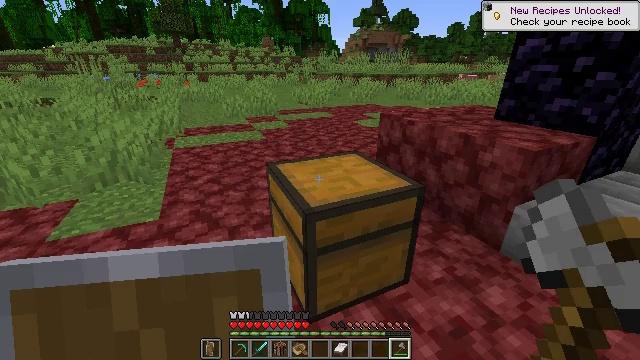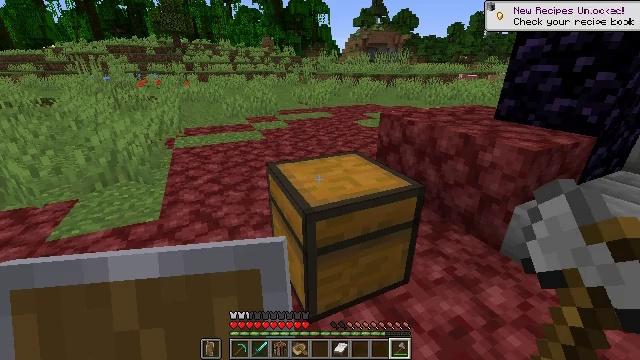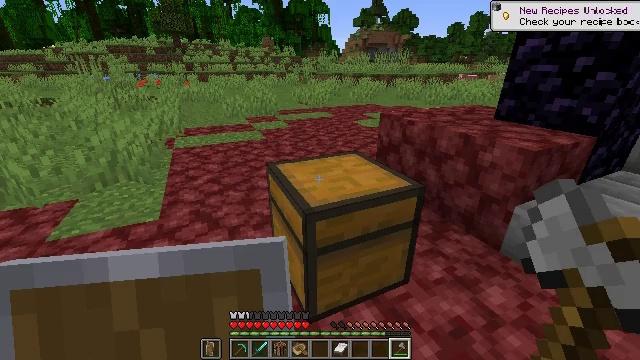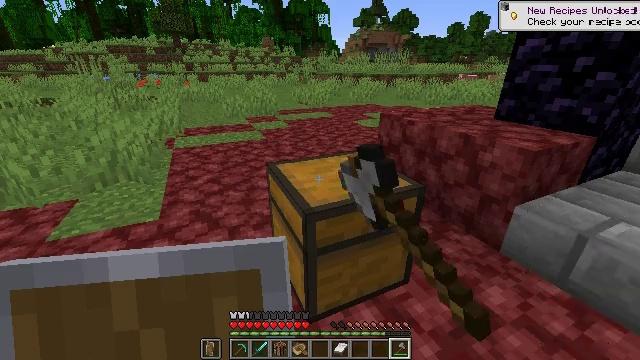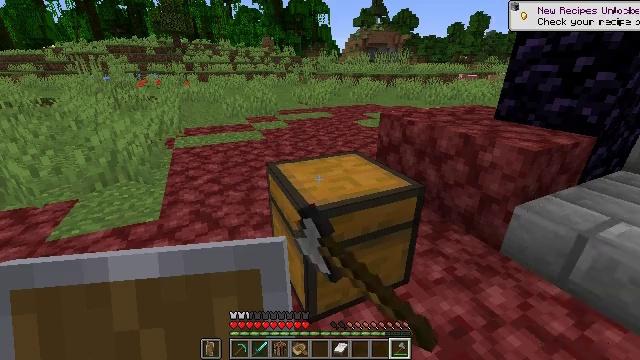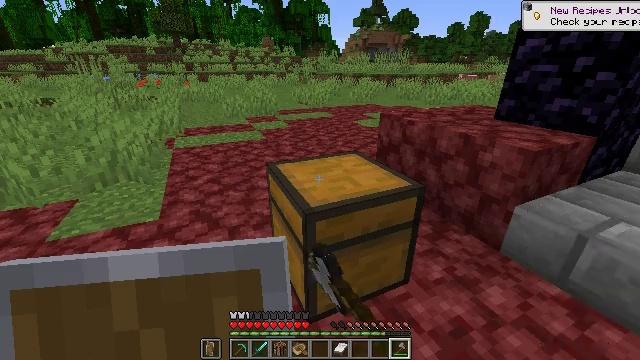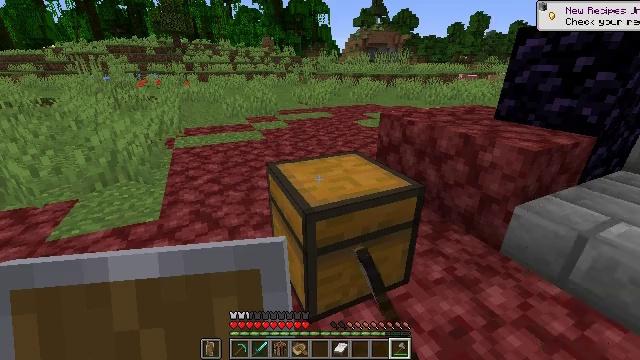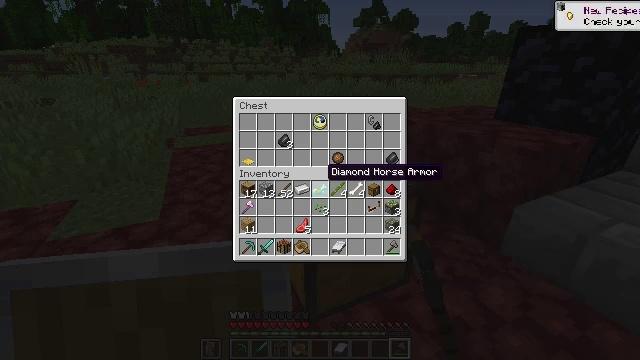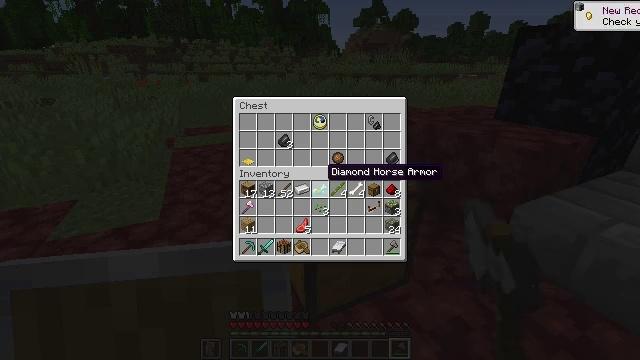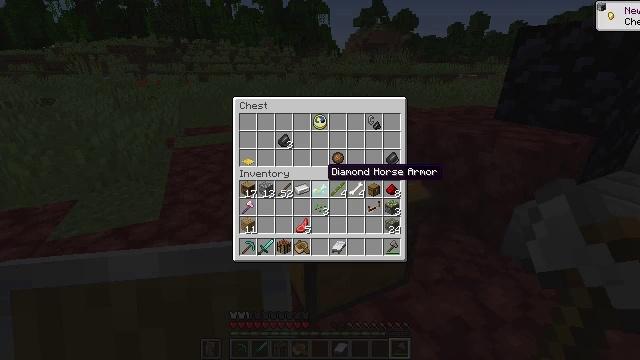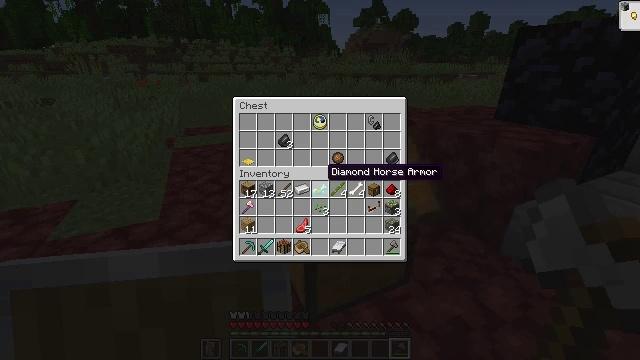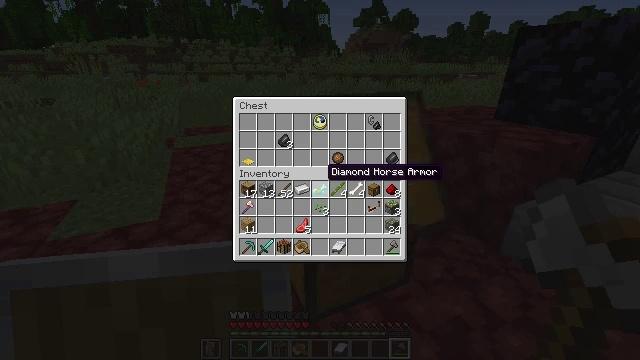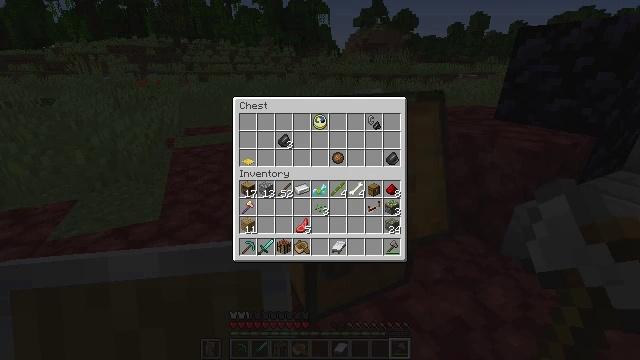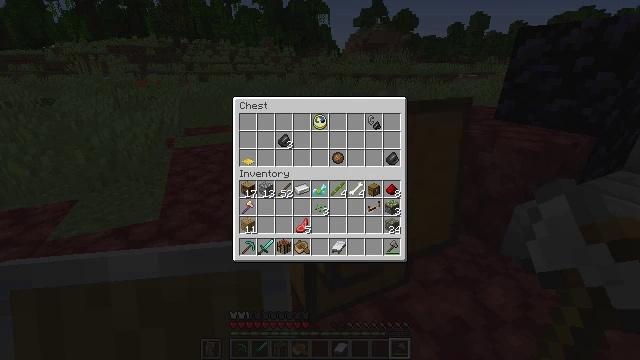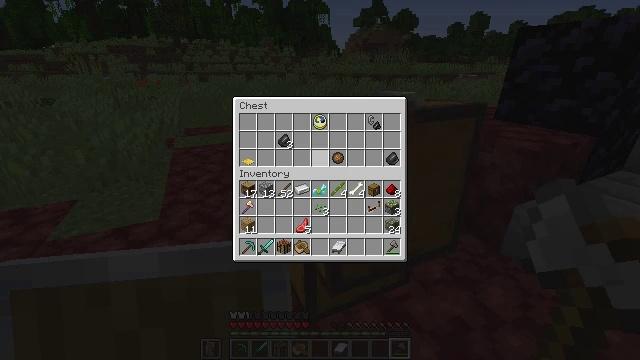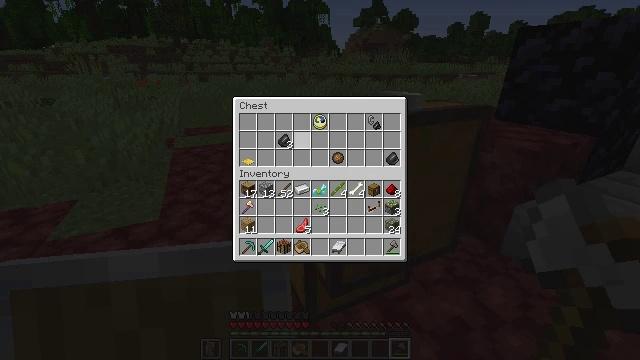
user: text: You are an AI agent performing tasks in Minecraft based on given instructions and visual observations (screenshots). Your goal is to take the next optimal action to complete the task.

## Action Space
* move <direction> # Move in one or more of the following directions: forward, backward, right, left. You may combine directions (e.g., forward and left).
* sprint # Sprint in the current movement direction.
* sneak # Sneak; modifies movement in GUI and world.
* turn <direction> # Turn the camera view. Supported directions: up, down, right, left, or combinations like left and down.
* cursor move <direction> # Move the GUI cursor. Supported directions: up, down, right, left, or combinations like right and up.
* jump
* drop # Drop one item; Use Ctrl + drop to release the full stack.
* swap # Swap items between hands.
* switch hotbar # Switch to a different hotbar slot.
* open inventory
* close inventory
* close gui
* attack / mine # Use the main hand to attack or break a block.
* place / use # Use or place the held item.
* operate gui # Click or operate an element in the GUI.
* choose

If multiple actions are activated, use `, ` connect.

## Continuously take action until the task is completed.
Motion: motion action
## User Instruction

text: Break the gold block to collect it.
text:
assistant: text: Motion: open inventory
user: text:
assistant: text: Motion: use / place
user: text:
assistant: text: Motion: use / place
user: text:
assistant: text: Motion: use / place
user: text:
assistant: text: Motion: no_op
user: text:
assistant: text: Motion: no_op
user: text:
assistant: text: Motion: no_op
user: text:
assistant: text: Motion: no_op
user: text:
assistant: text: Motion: no_op
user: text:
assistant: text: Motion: no_op
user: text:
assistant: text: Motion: no_op
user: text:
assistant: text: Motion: no_op
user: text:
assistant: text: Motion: cursor move up
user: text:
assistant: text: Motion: cursor move up
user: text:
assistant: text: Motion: cursor move up
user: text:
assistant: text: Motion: cursor move up
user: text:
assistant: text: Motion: cursor move up
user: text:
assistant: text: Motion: no_op
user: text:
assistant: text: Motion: no_op
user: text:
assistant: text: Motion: no_op
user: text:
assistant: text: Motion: no_op
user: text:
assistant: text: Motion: no_op
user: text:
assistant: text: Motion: no_op
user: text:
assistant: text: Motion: no_op
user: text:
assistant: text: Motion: no_op
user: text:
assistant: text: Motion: no_op
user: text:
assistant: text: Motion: cursor move left and down
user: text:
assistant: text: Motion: cursor move left and down
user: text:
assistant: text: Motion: no_op
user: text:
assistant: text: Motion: no_op